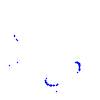
Particle: kaon